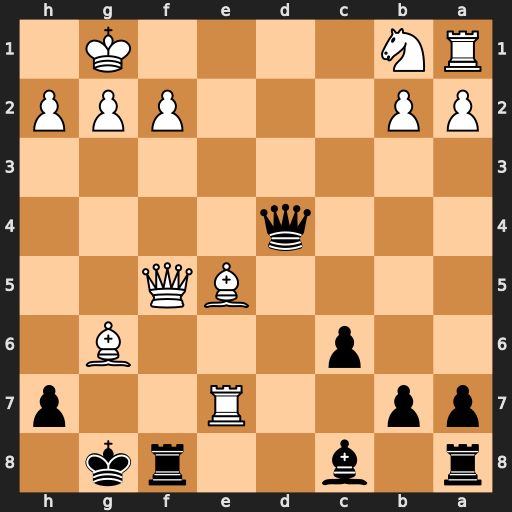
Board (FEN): r1b2rk1/pp2R2p/2p3B1/4BQ2/3q4/8/PP3PPP/RN4K1
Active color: b
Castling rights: -
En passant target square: -
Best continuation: Qd1#